What's the difference between 2 images?
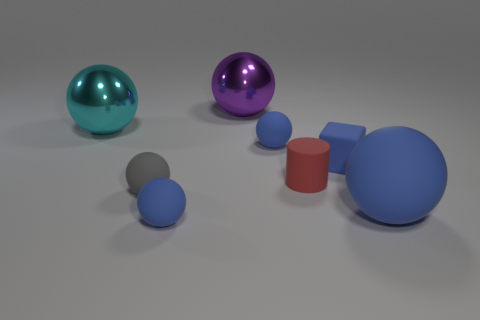
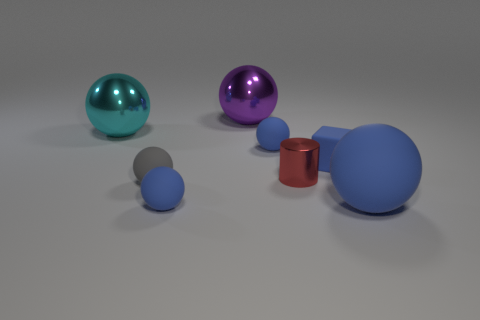
the small rubber cylinder became metal
the matte cylinder changed to shiny
the tiny red thing turned metal
the tiny rubber cylinder became shiny
the small red object became shiny